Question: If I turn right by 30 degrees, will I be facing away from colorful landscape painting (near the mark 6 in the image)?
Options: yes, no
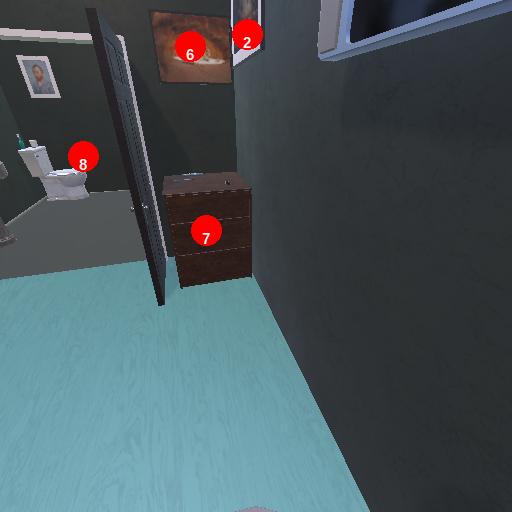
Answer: yes